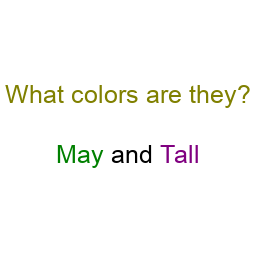
Color: green, purple
Background color: white
Question text color: olive